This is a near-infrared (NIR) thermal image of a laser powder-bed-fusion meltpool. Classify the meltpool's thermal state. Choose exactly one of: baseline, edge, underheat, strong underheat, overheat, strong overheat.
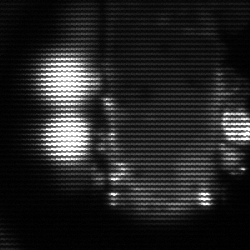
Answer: strong underheat